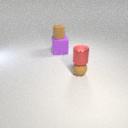
small red metal cylinder above small brown rubber sphere